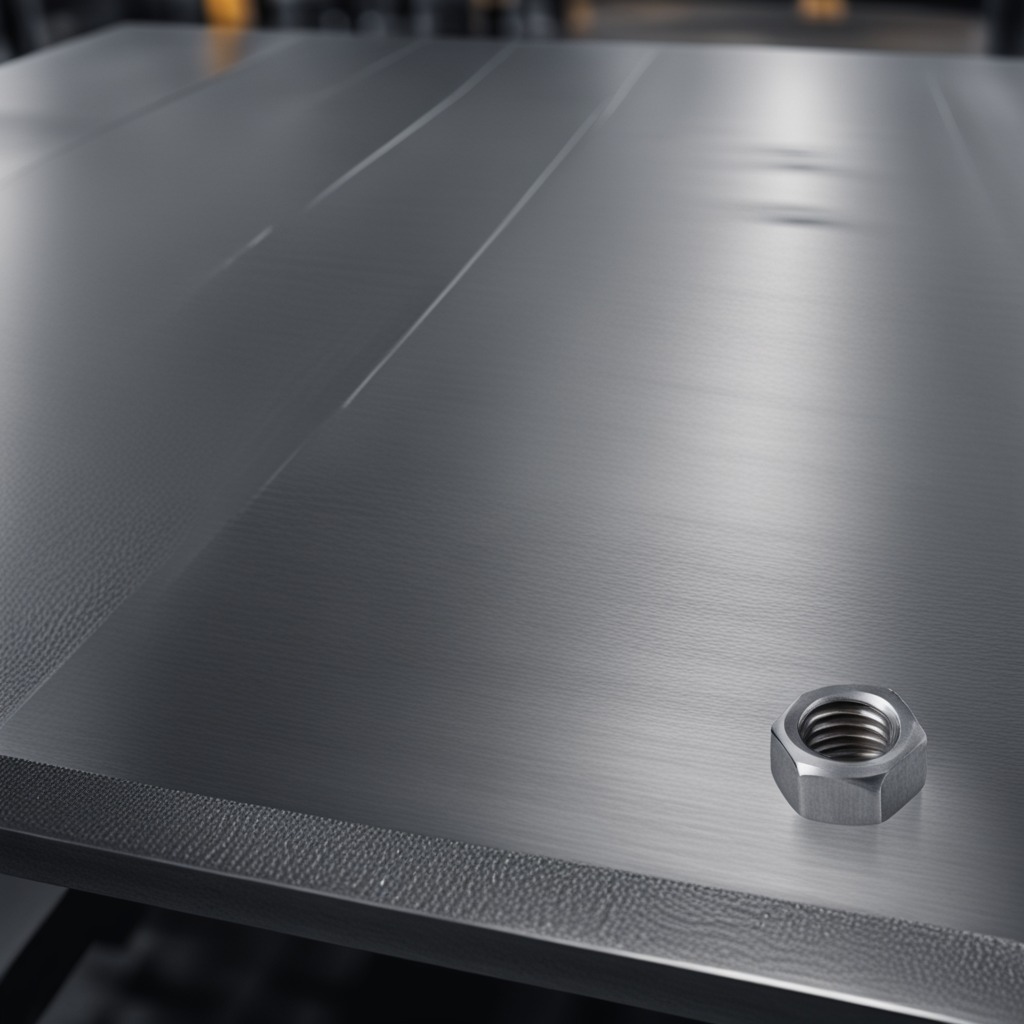
A metal nut lies on the cold steel table in a mining workshop.